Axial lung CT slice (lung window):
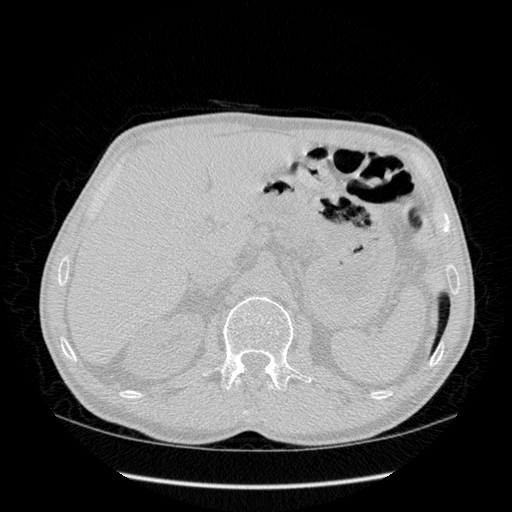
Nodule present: no